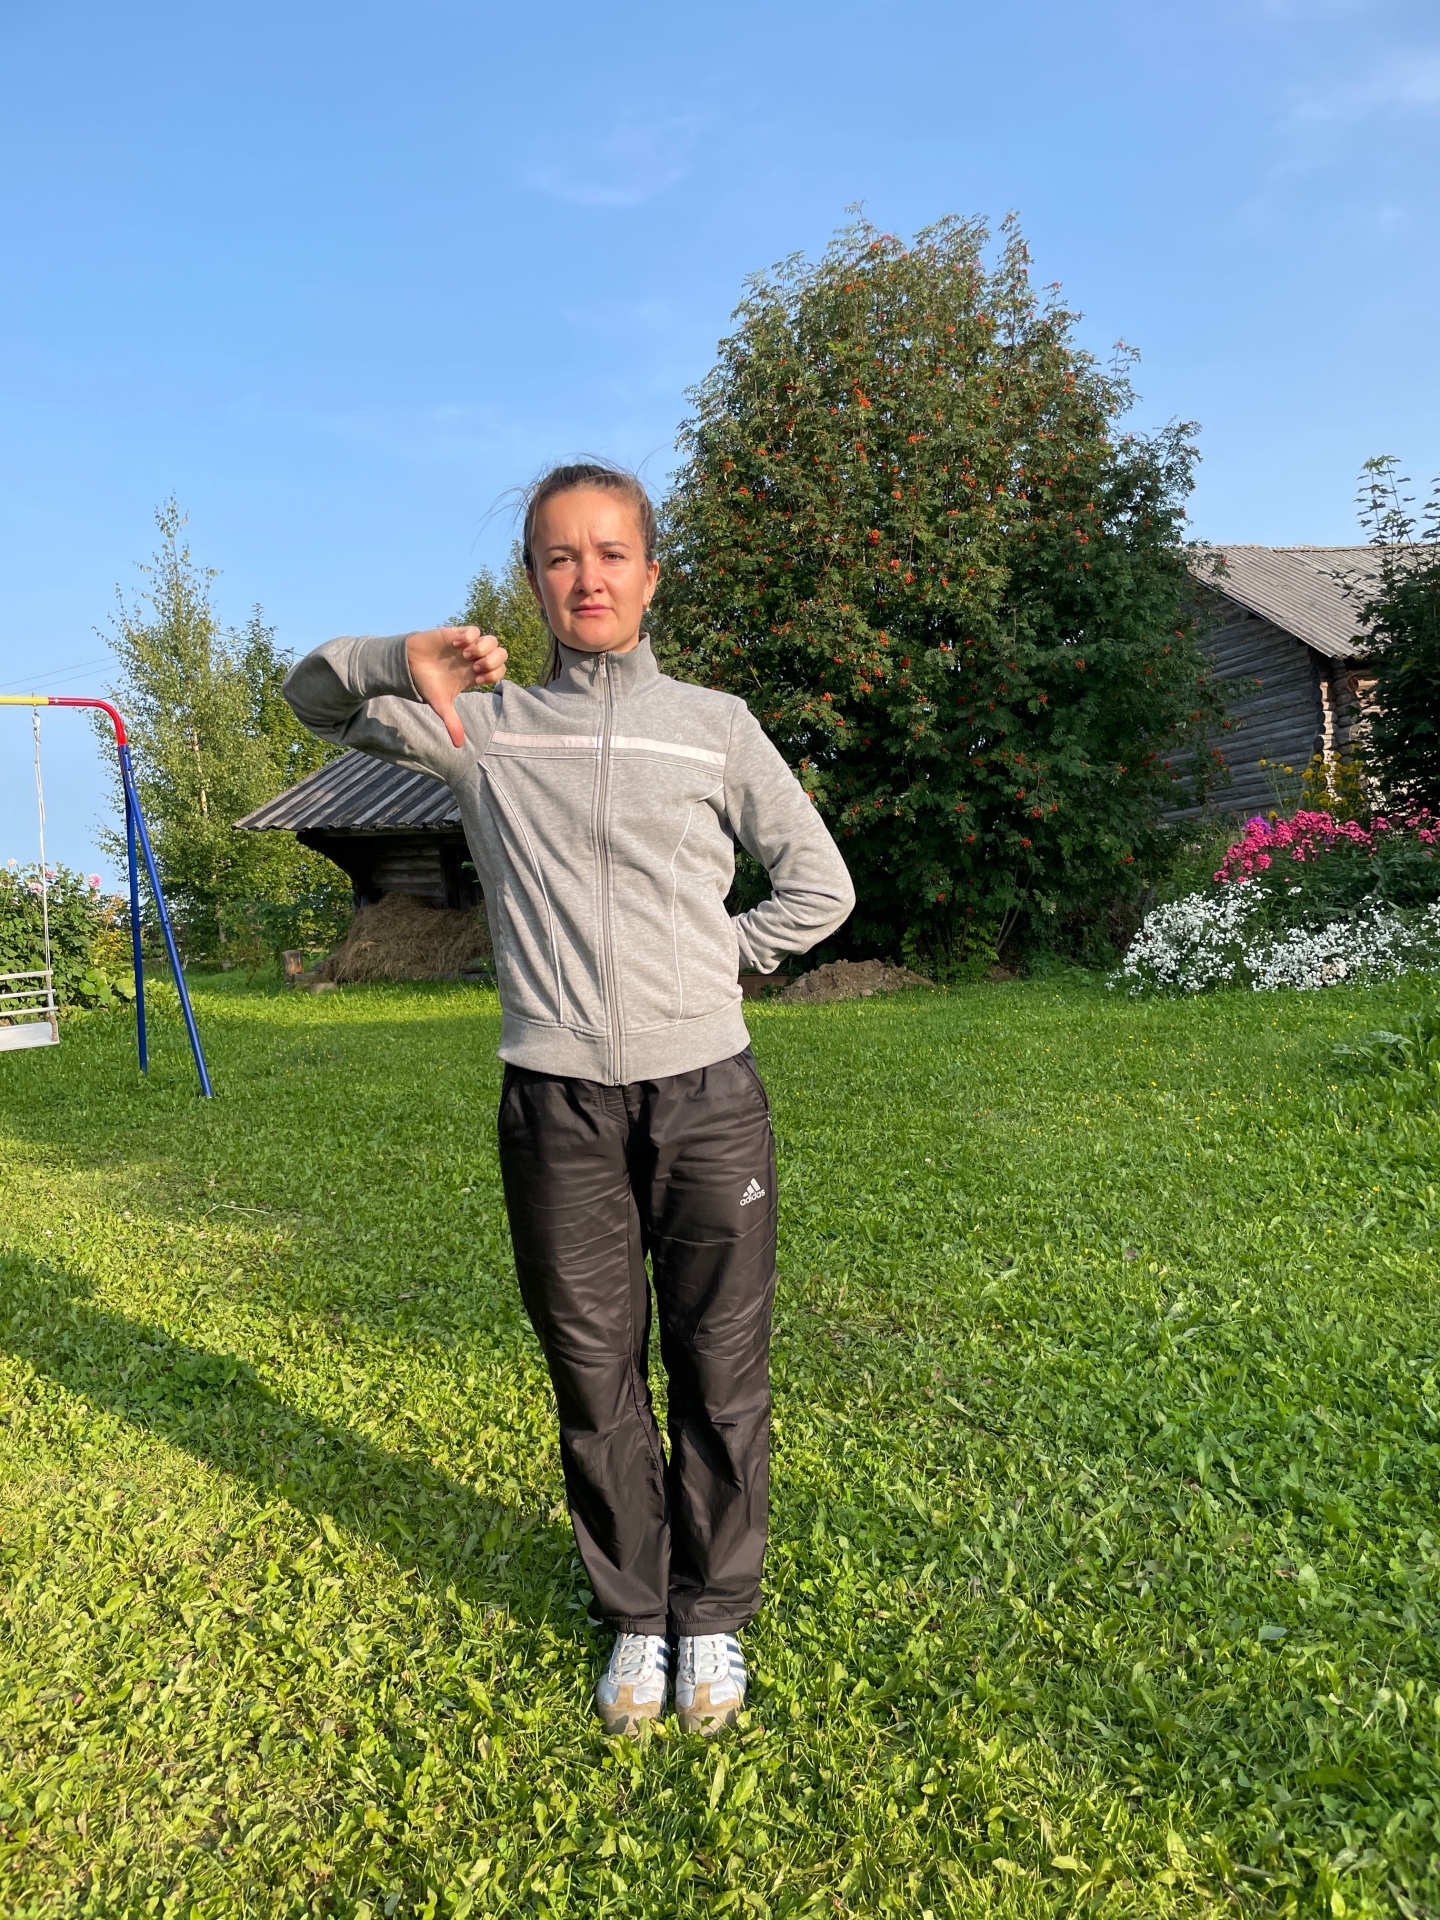
Label: clear